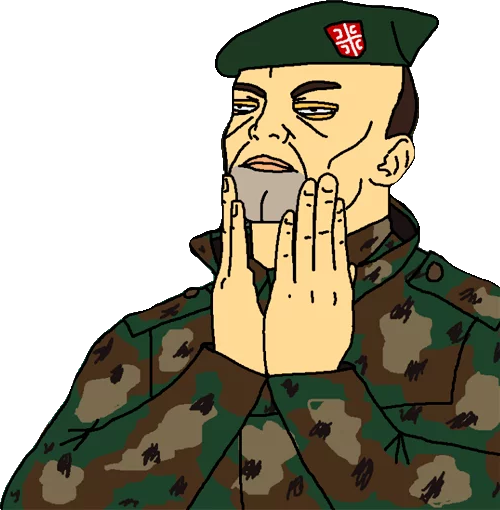
Label: 5_Feels_Good